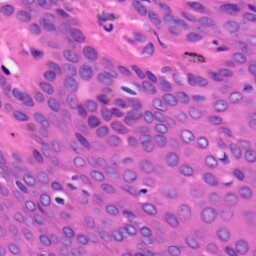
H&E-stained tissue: Skin